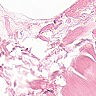
Metastatic tissue present: no